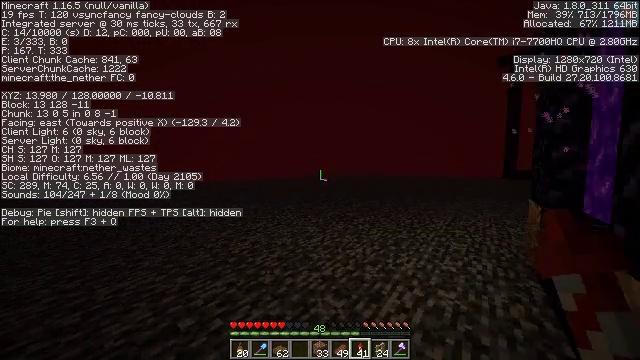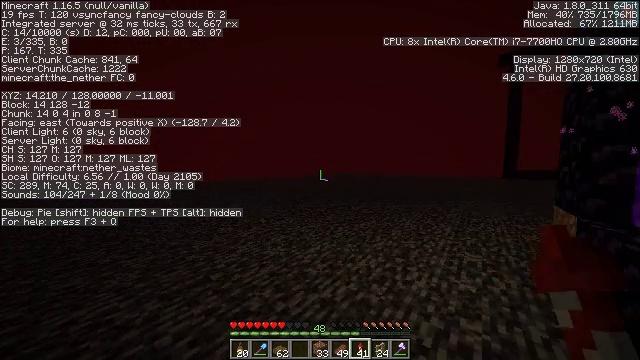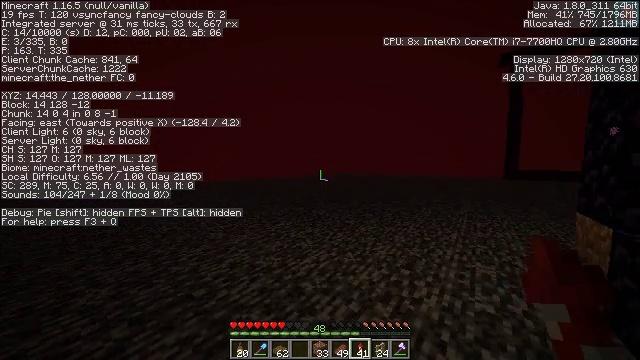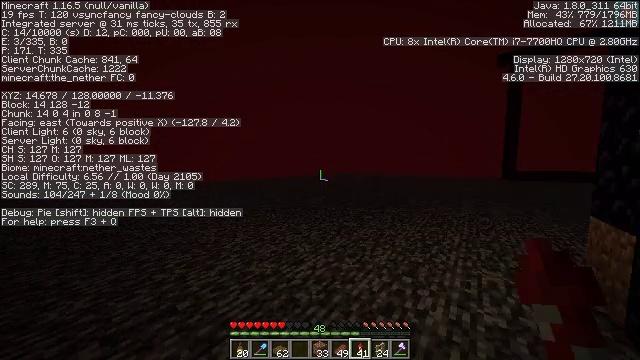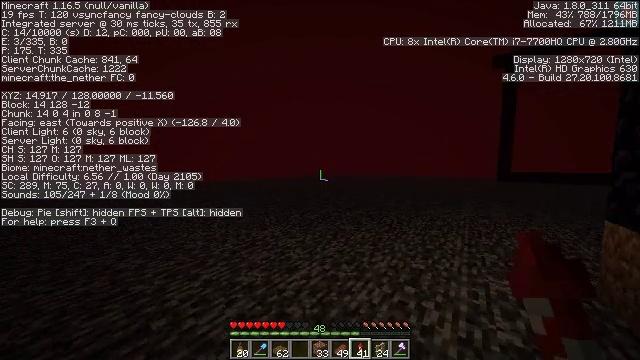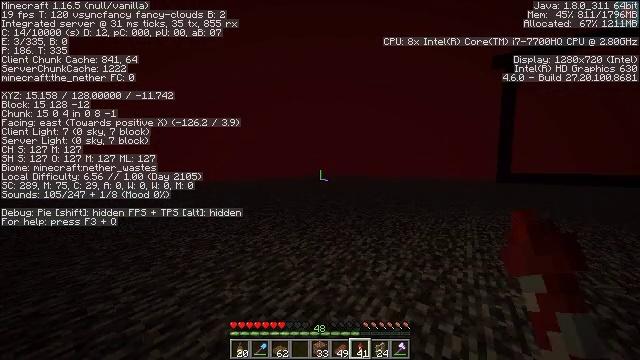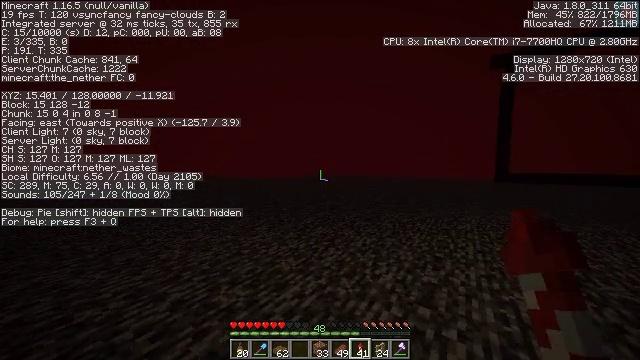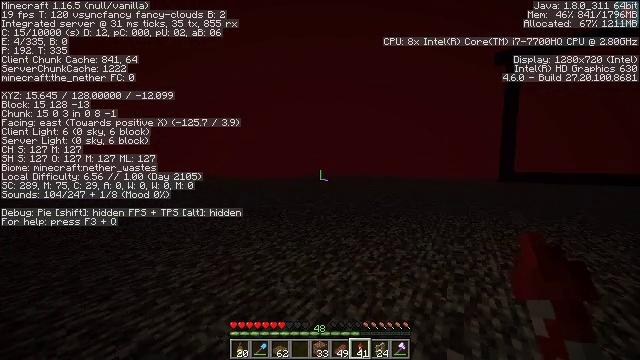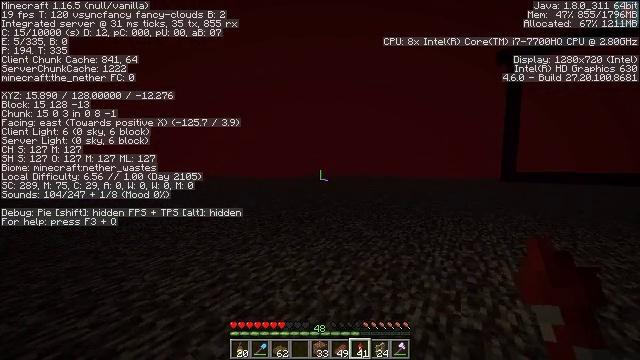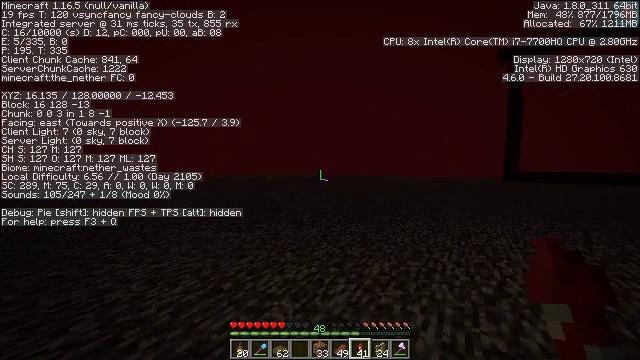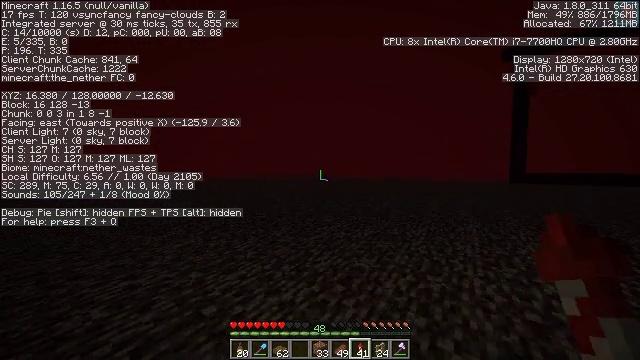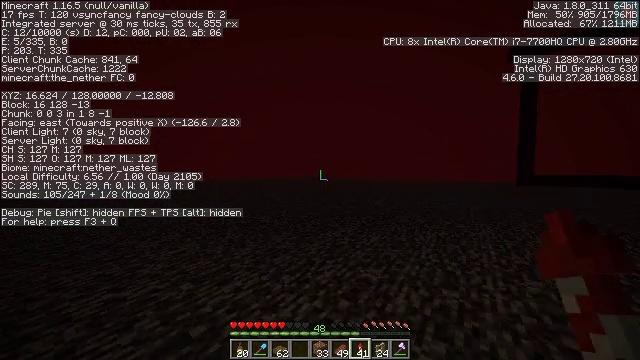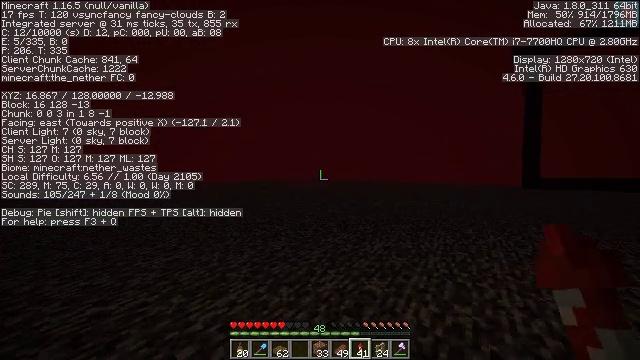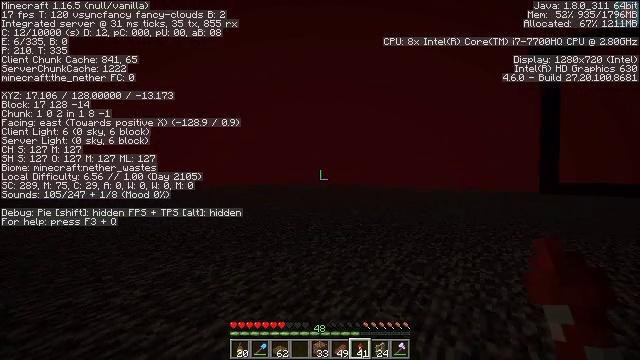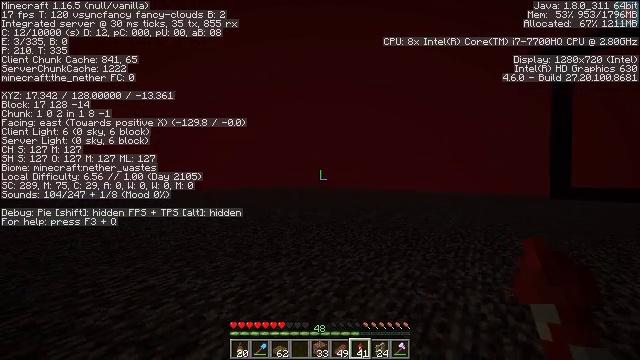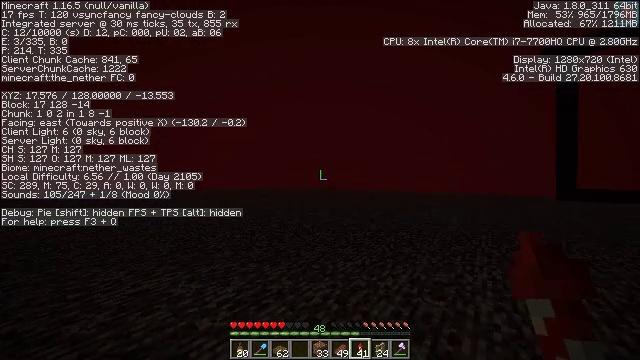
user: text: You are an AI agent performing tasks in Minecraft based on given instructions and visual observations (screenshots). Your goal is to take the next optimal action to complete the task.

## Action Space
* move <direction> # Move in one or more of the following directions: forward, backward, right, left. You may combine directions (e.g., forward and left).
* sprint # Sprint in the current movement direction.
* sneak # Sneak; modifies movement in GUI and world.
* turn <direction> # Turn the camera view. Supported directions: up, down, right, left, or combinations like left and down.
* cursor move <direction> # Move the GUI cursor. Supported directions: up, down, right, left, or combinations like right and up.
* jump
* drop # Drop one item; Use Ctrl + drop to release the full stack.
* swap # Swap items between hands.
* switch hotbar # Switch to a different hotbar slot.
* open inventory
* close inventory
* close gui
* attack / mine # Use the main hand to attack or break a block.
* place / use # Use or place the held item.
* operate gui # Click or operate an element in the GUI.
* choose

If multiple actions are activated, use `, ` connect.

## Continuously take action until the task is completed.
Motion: motion action
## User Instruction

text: Gather the spruce slab by holding left button.
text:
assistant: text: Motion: move forward
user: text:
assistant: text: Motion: move forward
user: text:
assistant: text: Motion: move forward
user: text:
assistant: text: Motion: move forward, turn right
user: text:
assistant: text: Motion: move forward
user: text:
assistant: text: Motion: move forward
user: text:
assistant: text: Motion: move forward
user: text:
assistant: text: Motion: move forward
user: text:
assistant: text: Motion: move forward
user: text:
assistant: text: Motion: move forward
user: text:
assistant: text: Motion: move forward
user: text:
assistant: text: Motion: move forward
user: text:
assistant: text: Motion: move forward, turn left and up
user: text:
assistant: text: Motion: move forward
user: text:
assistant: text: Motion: move forward
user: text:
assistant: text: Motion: move forward, turn left
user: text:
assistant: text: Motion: move forward
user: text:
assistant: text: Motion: move forward, turn left
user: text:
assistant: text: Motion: move forward, turn left
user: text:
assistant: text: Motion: move forward, turn left
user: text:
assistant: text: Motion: move forward
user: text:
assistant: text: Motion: move forward
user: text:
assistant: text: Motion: move forward, jump
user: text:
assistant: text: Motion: move forward, jump
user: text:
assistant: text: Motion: move forward, turn left and up
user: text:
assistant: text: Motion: move forward, turn up, jump
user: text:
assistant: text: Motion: move forward, turn up, jump
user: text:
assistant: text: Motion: move forward, jump
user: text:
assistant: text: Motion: move forward, use / place
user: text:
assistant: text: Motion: move forward, use / place